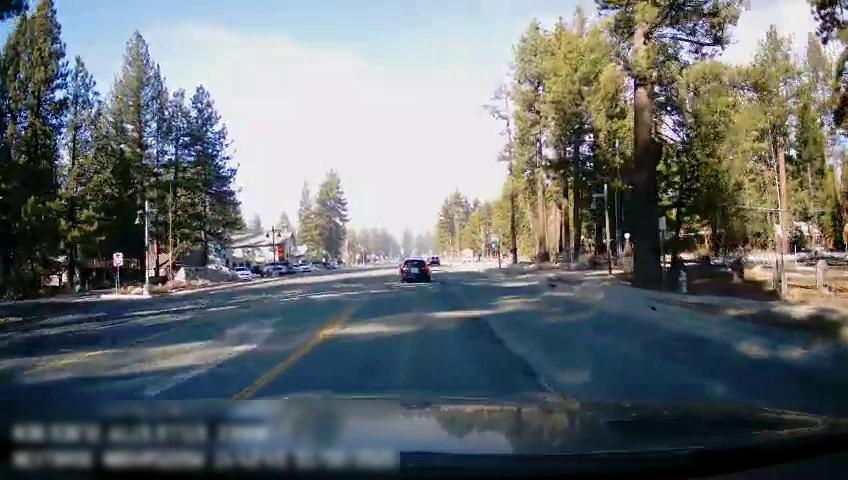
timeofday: Day
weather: Sunny
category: Drivable Space
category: Vehicles | SUV
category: Vehicles | SUV
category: Vehicles | SUV
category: Vehicles | SUV
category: Vehicles | Car
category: Lanes | Opposite Lane
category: Lanes | Current Lane
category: Lanes | Current Lane